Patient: sex M, age 77
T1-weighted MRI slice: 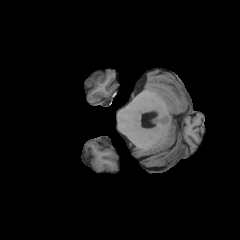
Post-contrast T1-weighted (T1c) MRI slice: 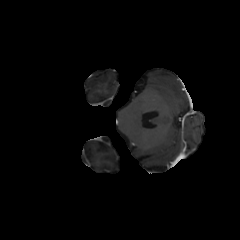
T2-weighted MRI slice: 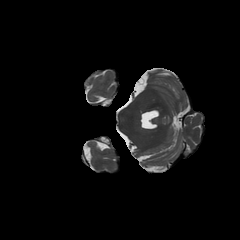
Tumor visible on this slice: no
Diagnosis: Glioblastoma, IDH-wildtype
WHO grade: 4